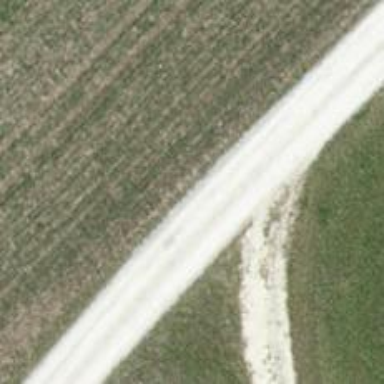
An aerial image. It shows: Track with pebblestone surface. The track type is grade2.